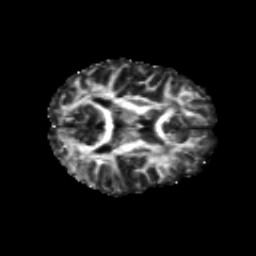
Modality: FA
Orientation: axial
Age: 19
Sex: female
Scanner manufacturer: siemens
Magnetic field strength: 3 T
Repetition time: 8.8 s
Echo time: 0.085 s